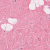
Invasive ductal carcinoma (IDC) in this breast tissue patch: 0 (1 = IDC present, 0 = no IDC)